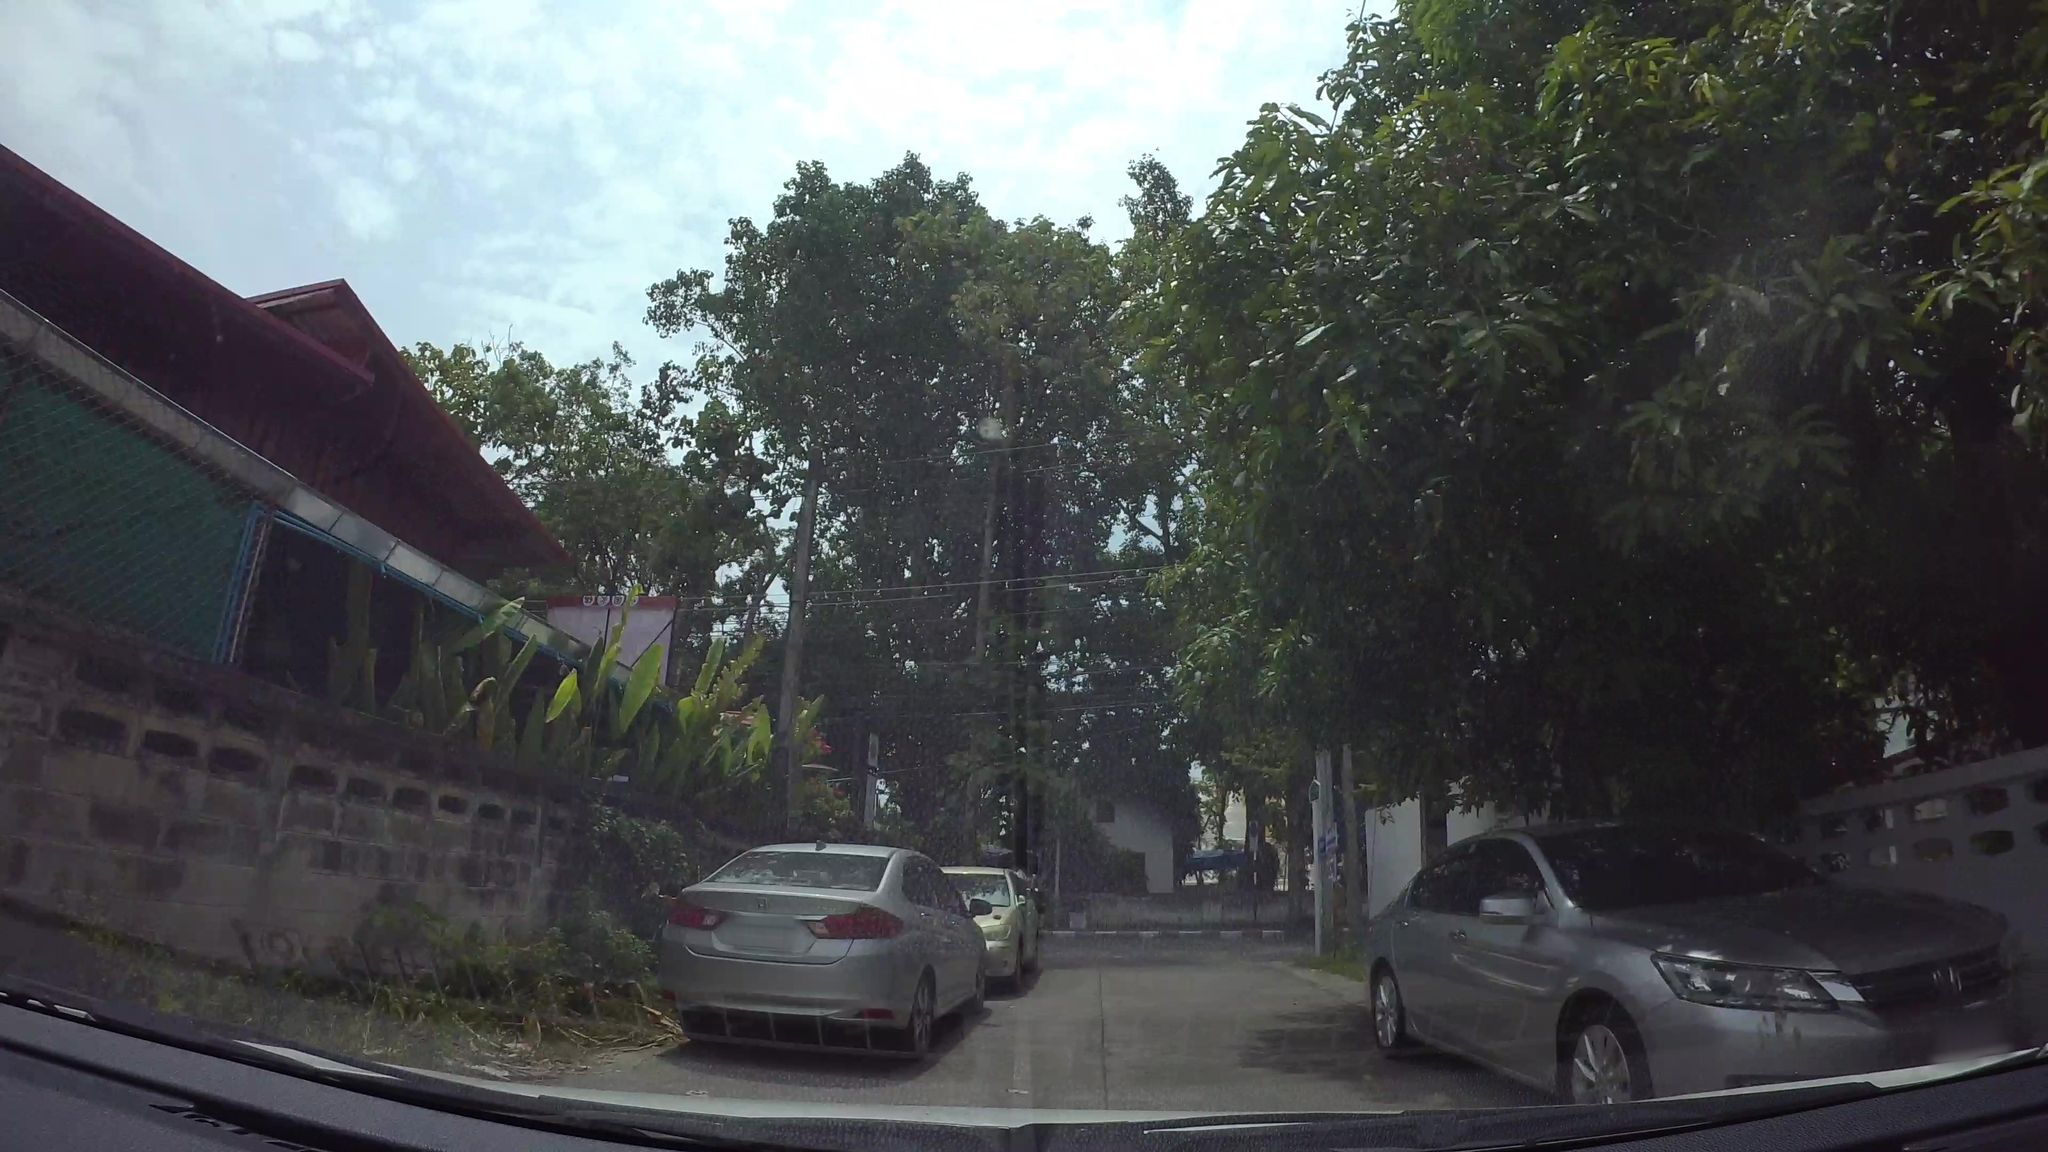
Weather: clear
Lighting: day
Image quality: good
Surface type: driving surface
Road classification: residential
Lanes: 2
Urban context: semi-dense urban cluster
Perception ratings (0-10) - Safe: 2.46, Lively: 8.89, Beautiful: 3.18, Boring: 4, Depressing: 4.72, Wealthy: 2.84